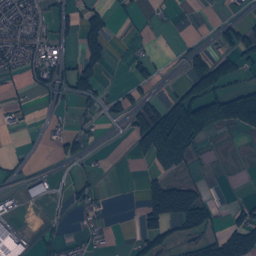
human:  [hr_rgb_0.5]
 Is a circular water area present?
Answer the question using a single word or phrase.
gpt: yes

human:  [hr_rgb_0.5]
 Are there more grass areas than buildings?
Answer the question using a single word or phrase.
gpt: no

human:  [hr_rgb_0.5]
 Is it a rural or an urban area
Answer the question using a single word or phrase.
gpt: urban

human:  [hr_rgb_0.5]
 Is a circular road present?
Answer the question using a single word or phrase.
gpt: no

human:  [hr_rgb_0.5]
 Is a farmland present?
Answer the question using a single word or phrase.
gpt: yes

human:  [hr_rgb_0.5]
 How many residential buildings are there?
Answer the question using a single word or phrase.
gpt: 728

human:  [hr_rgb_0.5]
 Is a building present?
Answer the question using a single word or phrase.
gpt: yes

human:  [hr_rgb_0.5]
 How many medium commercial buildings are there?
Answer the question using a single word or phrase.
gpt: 5

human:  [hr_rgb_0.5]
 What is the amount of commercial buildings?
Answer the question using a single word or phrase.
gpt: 18

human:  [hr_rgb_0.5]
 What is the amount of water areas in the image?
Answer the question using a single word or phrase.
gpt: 11

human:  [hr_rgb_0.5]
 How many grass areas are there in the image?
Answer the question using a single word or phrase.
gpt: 211

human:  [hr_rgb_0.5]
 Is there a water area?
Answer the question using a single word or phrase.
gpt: yes

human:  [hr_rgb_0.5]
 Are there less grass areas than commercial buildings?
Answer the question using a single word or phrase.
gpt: no

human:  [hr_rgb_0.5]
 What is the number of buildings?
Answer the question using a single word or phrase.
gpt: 755

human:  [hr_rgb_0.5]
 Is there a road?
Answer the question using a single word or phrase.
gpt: yes

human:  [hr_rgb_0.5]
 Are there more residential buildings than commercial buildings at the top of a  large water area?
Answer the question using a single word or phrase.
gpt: yes

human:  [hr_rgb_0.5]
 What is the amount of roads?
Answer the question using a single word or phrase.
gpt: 358

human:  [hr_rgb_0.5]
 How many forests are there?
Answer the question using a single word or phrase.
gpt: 108

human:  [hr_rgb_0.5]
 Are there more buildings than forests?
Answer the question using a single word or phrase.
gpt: yes

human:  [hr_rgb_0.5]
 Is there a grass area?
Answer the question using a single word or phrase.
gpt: yes

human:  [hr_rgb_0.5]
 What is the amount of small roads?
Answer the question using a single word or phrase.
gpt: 358

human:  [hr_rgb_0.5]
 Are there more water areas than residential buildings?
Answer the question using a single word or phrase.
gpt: no

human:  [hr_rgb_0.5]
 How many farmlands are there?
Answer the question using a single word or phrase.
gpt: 106

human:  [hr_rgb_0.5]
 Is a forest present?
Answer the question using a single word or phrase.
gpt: yes

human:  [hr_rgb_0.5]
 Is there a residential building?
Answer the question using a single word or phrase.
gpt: yes

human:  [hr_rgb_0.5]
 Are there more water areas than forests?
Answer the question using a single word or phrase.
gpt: no

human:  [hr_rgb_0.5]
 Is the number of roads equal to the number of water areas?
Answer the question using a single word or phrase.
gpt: no

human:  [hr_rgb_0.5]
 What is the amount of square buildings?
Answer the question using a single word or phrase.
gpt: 0

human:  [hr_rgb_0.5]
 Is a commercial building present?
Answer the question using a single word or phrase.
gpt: yes

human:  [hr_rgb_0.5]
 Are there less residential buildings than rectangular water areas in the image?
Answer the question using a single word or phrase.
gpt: no

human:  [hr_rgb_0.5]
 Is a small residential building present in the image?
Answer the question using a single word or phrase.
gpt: yes

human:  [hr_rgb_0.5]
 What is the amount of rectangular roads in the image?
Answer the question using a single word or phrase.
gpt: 0

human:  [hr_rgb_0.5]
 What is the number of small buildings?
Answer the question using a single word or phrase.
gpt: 743

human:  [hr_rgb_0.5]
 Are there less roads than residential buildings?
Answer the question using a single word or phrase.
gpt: yes

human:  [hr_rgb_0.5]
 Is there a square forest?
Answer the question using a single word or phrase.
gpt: yes

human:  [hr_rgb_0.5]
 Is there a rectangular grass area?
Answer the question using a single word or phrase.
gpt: yes

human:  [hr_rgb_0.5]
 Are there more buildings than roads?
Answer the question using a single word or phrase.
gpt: yes

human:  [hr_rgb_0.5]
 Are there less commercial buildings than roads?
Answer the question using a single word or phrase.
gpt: yes

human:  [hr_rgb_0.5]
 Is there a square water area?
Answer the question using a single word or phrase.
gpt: yes

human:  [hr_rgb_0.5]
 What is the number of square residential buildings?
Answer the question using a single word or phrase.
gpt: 0

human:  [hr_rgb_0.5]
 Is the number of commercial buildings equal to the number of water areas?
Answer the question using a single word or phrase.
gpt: no

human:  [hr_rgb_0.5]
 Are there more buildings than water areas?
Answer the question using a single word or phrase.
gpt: yes

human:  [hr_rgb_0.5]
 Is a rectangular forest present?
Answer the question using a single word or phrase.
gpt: yes

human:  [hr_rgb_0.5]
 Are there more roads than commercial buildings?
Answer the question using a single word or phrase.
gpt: yes

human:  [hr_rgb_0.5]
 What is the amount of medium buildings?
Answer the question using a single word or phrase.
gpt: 9

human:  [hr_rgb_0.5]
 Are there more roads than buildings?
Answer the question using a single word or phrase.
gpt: no

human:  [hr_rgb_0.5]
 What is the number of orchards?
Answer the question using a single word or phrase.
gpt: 4

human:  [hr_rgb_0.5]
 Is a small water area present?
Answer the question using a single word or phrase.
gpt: yes

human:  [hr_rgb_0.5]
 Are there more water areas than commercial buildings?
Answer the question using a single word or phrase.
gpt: no

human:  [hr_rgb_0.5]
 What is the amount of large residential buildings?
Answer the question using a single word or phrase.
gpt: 1

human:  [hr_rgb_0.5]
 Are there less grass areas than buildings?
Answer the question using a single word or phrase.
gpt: yes

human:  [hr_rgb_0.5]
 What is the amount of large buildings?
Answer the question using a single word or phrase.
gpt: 3

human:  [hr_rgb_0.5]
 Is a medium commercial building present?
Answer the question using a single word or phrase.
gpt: yes

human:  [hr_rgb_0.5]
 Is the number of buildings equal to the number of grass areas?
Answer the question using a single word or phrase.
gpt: no

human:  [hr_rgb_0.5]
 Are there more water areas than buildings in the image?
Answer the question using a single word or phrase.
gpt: no

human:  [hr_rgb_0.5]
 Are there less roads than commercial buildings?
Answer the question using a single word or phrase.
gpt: no

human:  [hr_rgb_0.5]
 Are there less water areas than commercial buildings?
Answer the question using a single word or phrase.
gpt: yes

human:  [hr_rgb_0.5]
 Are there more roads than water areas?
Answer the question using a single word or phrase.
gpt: yes

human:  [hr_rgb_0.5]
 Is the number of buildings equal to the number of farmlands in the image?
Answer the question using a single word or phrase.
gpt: no

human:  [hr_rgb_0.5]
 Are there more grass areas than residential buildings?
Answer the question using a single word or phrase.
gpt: no

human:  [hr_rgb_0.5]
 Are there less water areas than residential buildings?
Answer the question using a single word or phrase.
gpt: yes

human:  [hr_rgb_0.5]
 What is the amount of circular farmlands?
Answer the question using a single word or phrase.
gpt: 0

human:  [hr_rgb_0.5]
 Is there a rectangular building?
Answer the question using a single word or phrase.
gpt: yes

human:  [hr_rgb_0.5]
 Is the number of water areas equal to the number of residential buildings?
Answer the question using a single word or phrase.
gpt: no